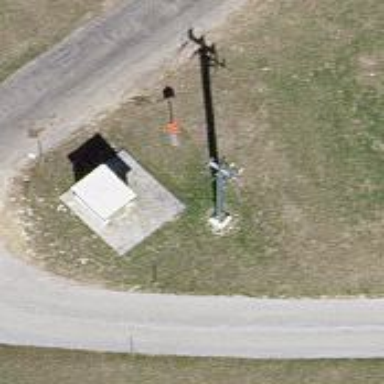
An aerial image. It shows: Pole with roof-covered pipeline marker.